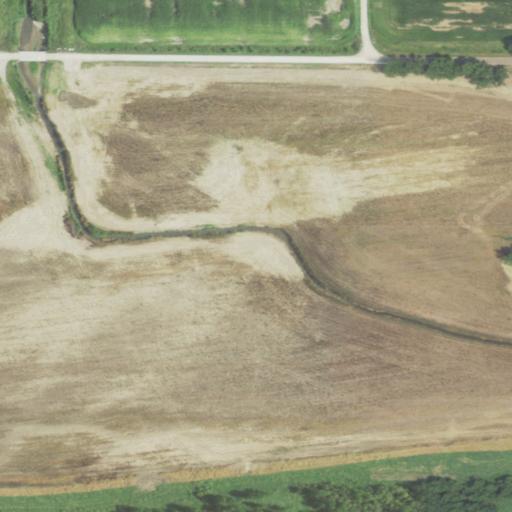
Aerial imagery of depression(s) in Illinois named Austin Creek Settling Basin containing cultivated crops, low intensity development, pasture, herbaceous wetlands, medium intensity development, and open development